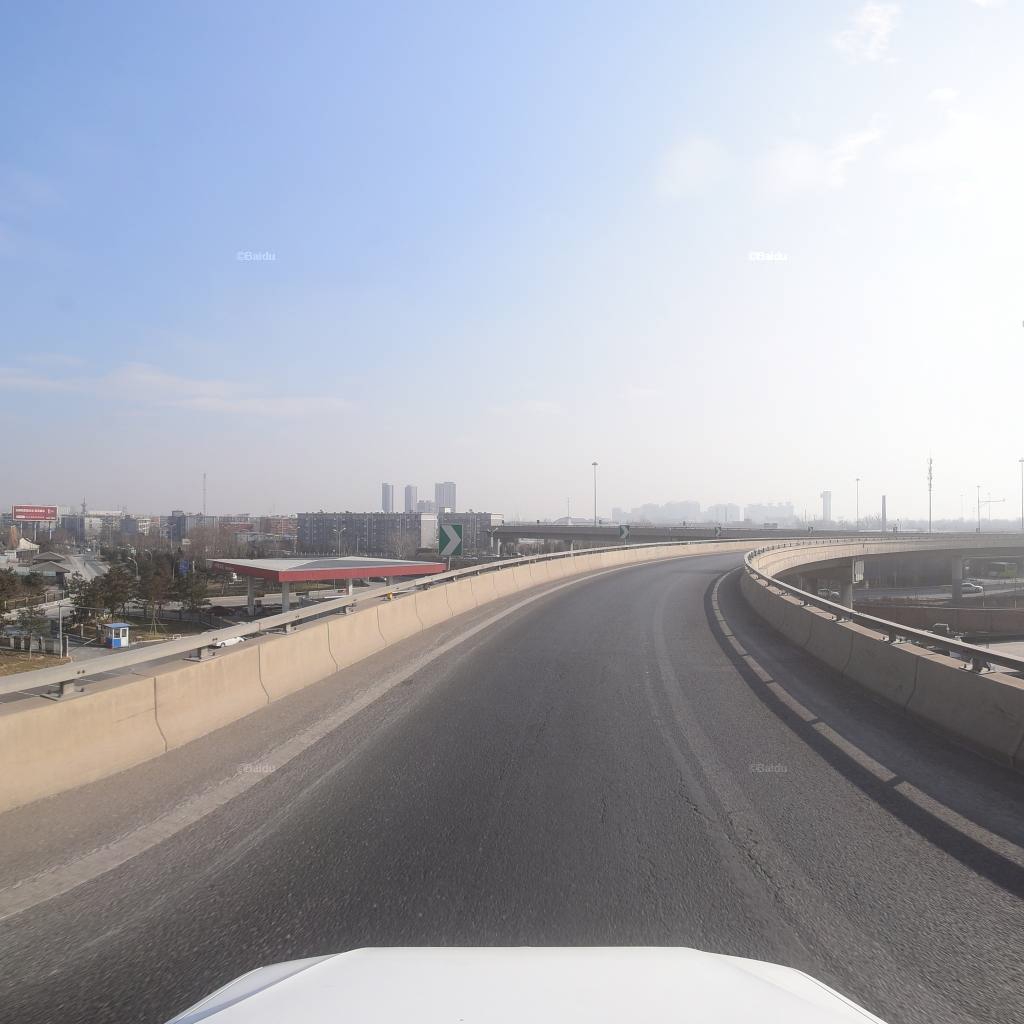
Region: Fengtai
Road damage annotations: longitudinal crack, longitudinal crack